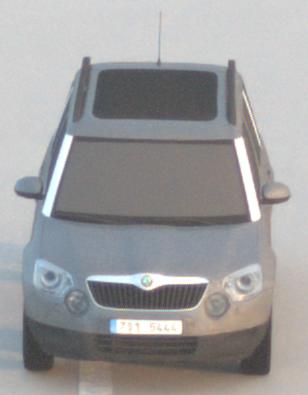
Make: Skoda
Model: Yeti 1.2 TSI
Detailed model: Yeti
Model produced from: 2009/11
Model produced until: 2011/10
Doors: 5
Color: gray
Road condition: dry road
Daytime: sunrise or sunset
Contrast: low contrast